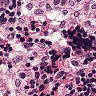
Metastatic tissue present: no